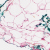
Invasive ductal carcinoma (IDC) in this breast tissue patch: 0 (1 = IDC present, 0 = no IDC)